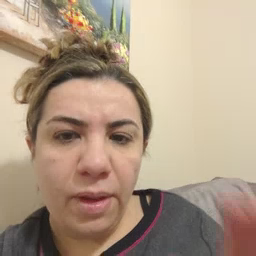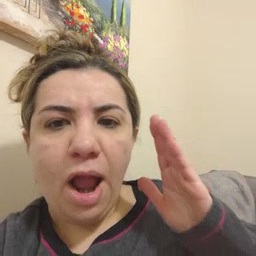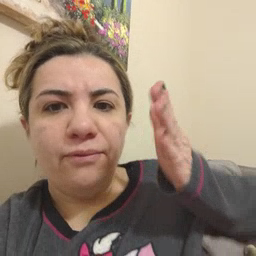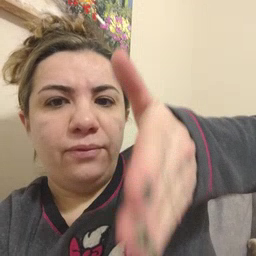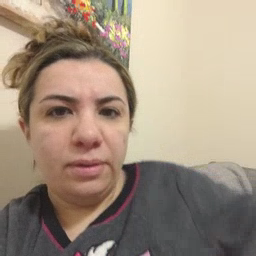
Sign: after